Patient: sex M, age 69
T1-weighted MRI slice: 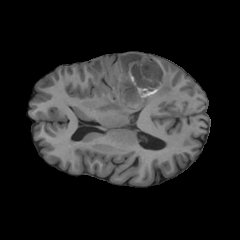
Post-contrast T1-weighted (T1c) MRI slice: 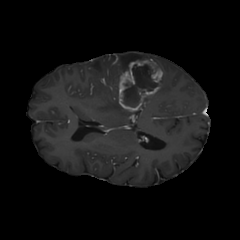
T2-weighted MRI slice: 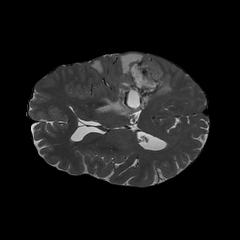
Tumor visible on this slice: yes
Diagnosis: Glioblastoma, IDH-wildtype
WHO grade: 4